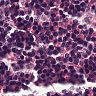
Metastatic tissue present: no